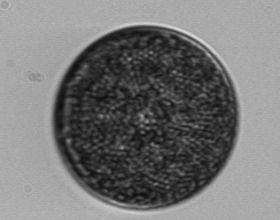
Label: Coscinodiscus